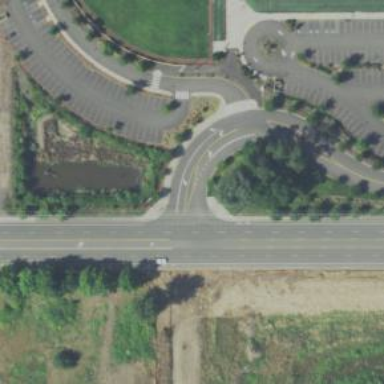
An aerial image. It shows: Tertiary road with sidewalk on the left.